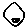
Label: smiley face